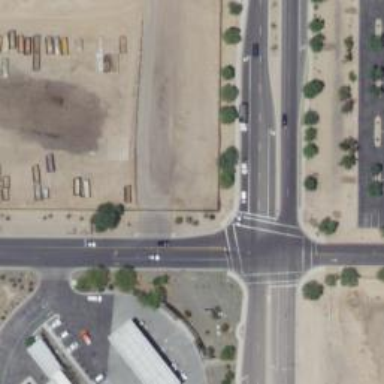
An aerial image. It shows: Marked uncontrolled road crossing.